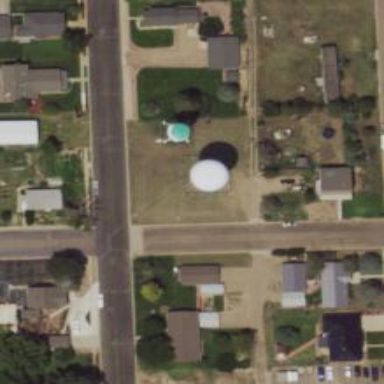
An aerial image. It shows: Water tower that is man-made.